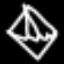
Label: diamond